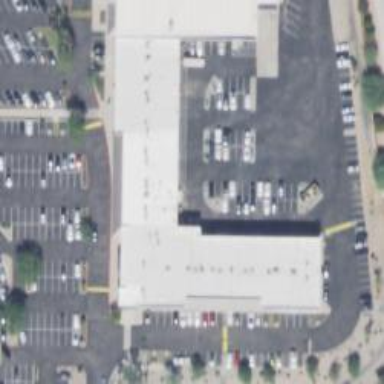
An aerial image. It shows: Car rental facility.